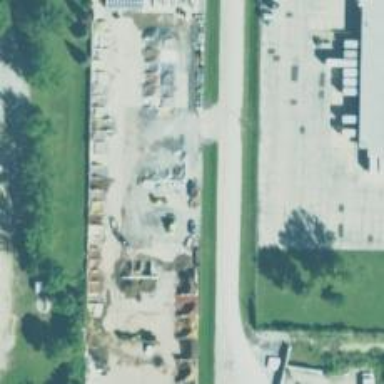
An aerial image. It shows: Weighbridge facility.